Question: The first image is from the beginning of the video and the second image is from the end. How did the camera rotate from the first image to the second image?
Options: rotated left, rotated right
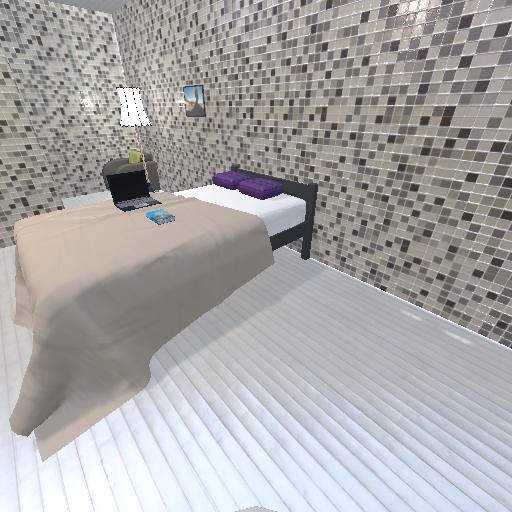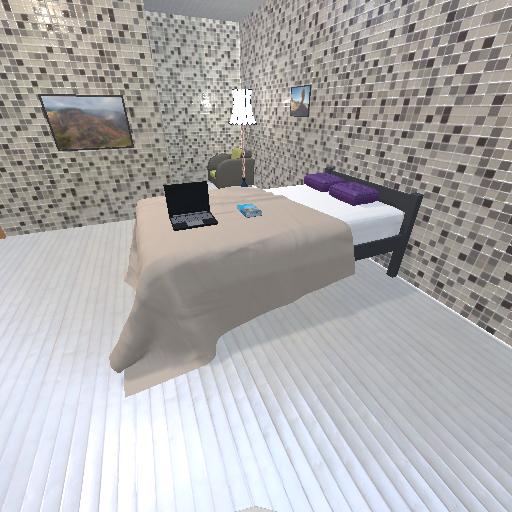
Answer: rotated left